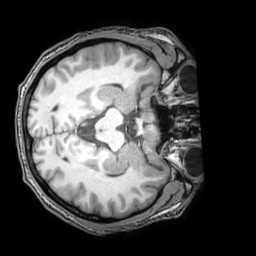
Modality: T1w
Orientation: axial
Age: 25
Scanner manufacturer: philips
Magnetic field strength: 3 T
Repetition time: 0.007 s
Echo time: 0.003501 s